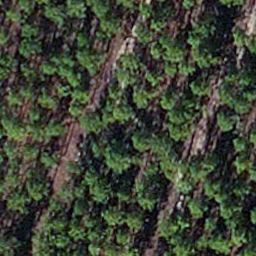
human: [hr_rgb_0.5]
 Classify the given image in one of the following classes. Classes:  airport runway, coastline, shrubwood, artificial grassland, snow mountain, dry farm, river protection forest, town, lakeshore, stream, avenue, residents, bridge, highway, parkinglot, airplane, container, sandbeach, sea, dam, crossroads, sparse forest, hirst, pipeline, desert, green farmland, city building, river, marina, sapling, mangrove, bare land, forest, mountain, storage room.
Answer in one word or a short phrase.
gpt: sapling